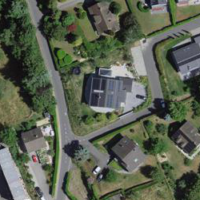
EUNIS habitat code: 25
Species observed at this site:
Dipsacus fullonum